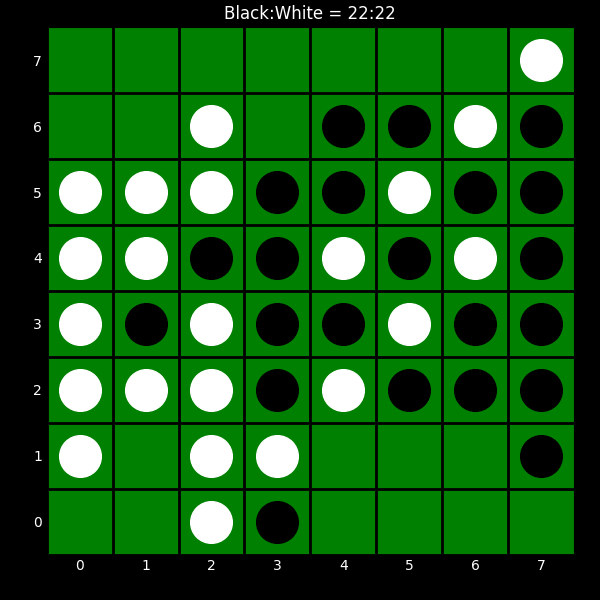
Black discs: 22
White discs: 22